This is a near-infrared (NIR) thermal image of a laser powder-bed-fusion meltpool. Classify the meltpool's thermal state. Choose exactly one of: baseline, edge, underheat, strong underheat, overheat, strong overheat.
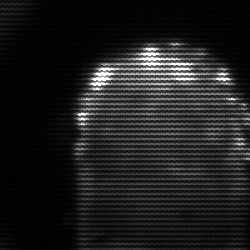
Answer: baseline